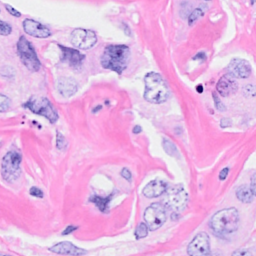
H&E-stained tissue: Breast